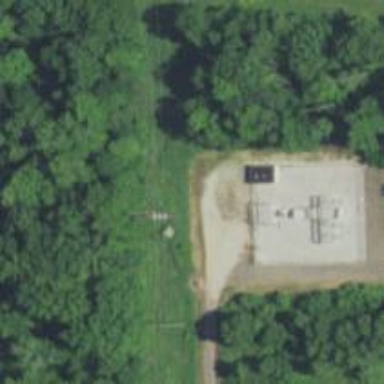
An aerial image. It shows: Branch type power pole.